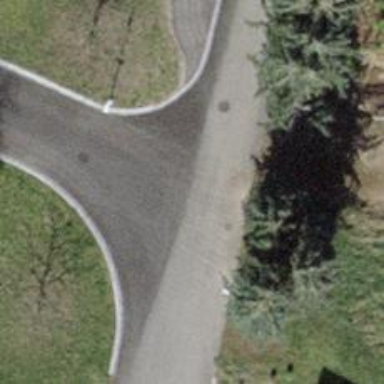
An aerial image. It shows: Residential road.